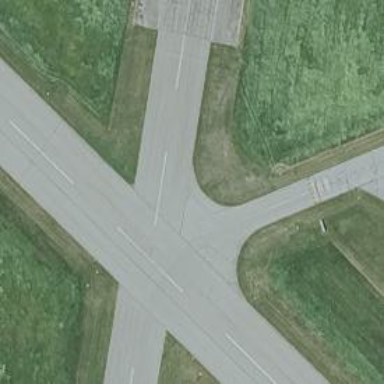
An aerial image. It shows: Image of taxiway at airport.